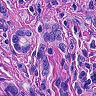
Metastatic tissue present: yes